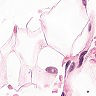
Metastatic tissue present: no